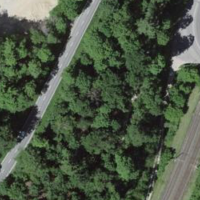
EUNIS habitat code: 57
Species observed at this site:
Lathyrus vernus
Melittis melissophyllum